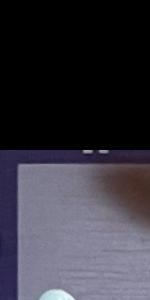
Label: Empty